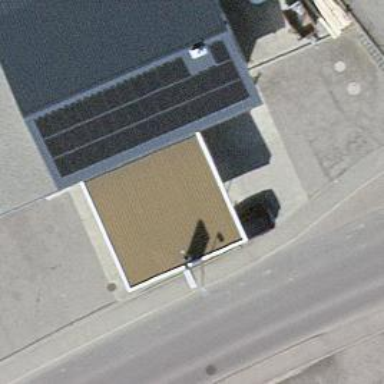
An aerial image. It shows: Fuel station.